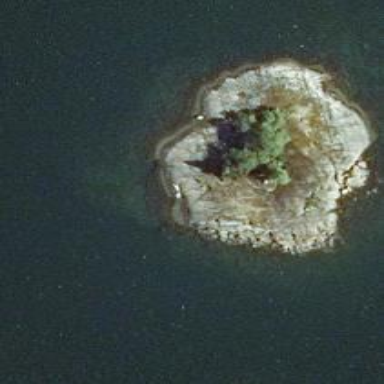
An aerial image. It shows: Islet with natural coastline. It is nature reserve area.